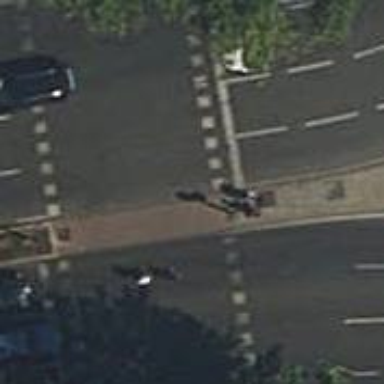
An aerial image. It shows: Kerb barrier.